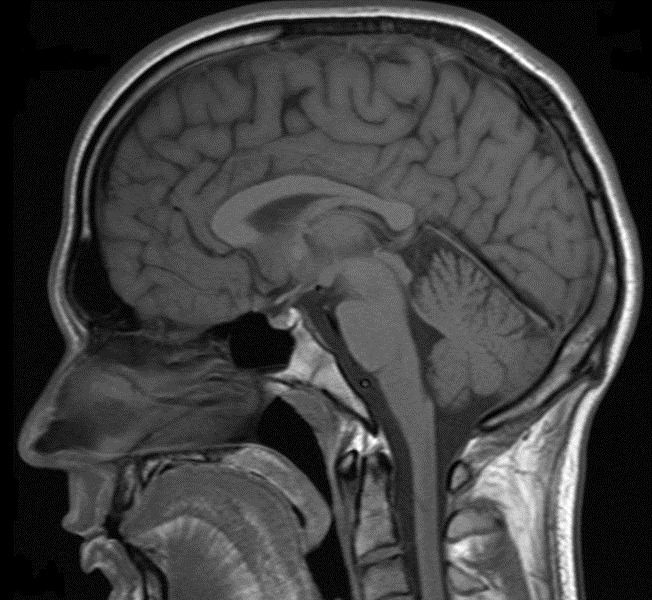
Label: notumor